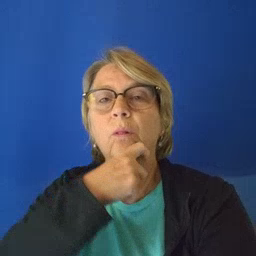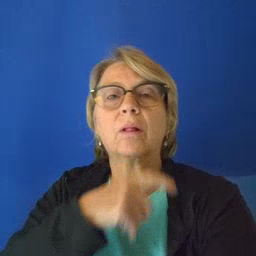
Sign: cereal